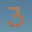
Label: 3